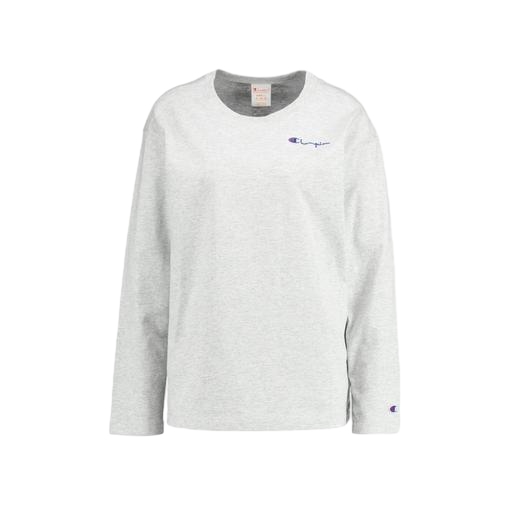
crewneck shirt, longsleeve t-shirt, long sleeve tee, white background